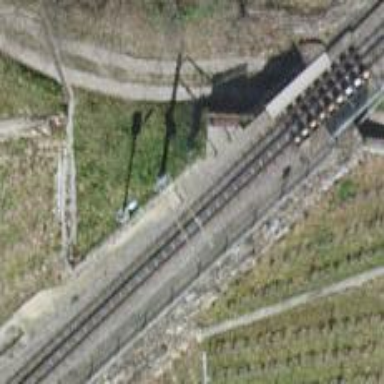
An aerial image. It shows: Halt on the railway.